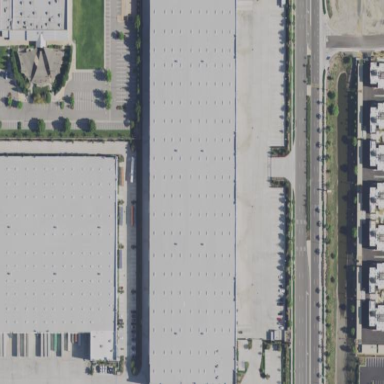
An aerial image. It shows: Warehouse.